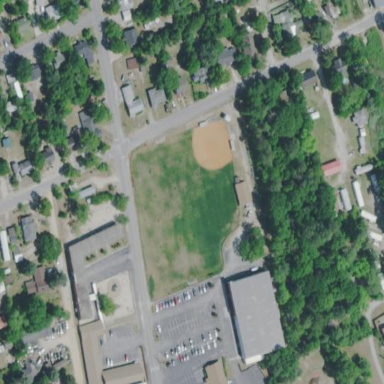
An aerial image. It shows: Baseball pitch for leisure land activities.